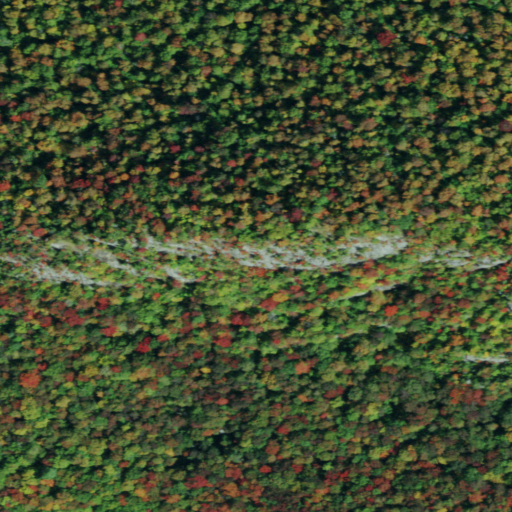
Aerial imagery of mountain in New York named Ledger Mountain containing deciduous forest, evergreen forest, and grassland